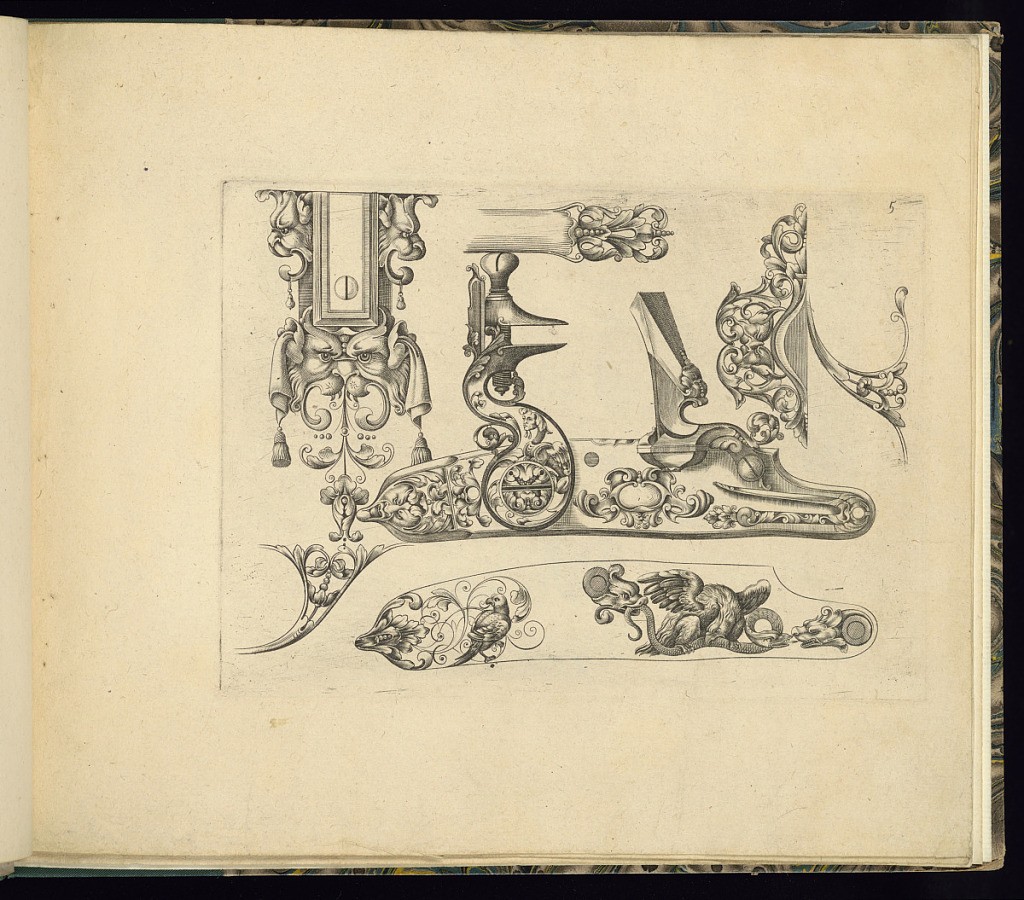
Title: Designs for Gun Parts and Ornament
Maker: Thobie Tourneur, Le Thuraine, French, active ca. 1630 – ca. 1690
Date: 1660
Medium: Engraving on laid paper
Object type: Print
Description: Designs for gun parts (flint lock and ornament) decorated with grotesque ornaments, mascarons (masks), fantastical animals, cartouche, birds, snake, eagle, drapery, scrolling leaves (rinceaux), rosettes, and fleurons. The plate is numbered.